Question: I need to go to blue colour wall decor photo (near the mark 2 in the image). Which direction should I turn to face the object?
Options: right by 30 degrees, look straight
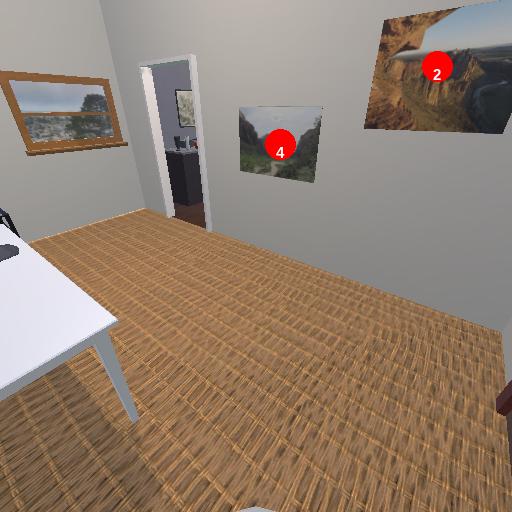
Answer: right by 30 degrees